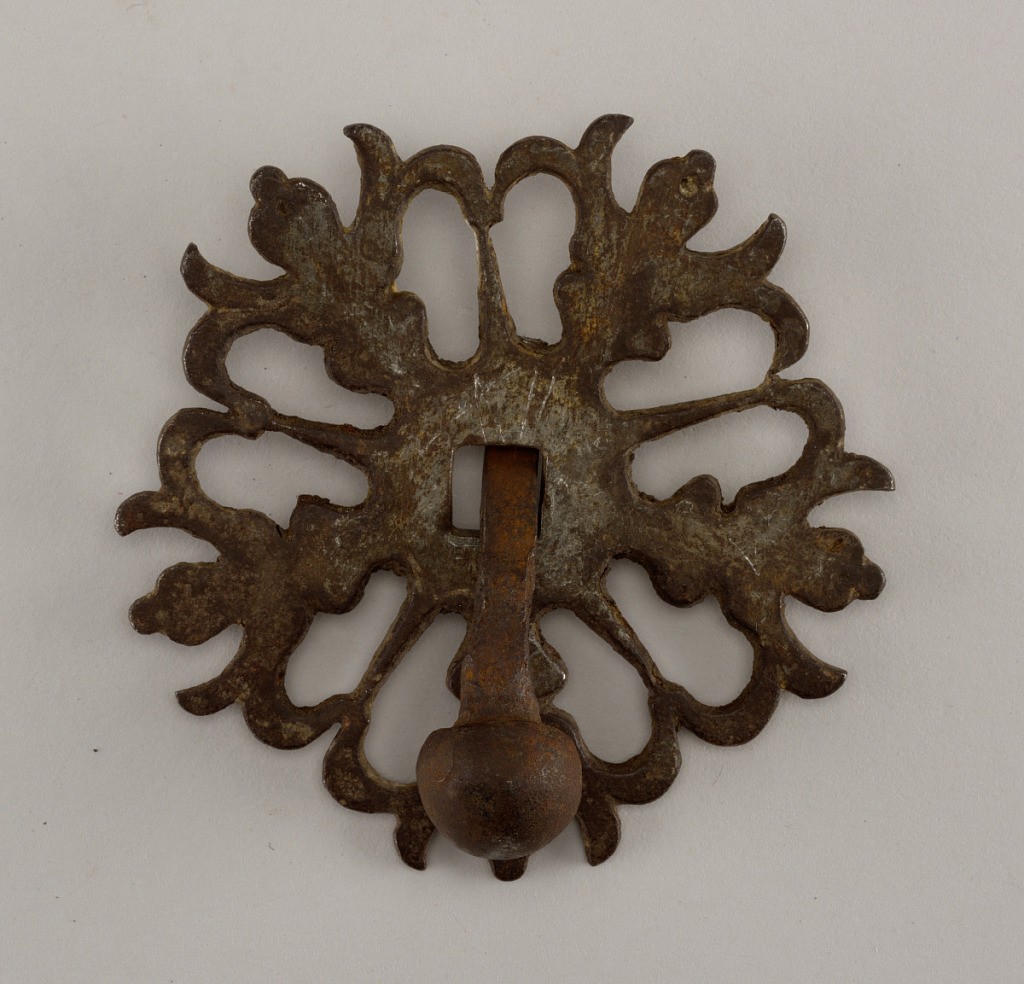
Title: Decorative door boss and nail
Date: ca. 1550–1700
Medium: Steel-plated iron
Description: Circular mount, shaped at edge and pierced to form a floral design of five angular petals. Round nail head on square shank.